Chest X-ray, PA view. Patient: 59 years old, sex M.
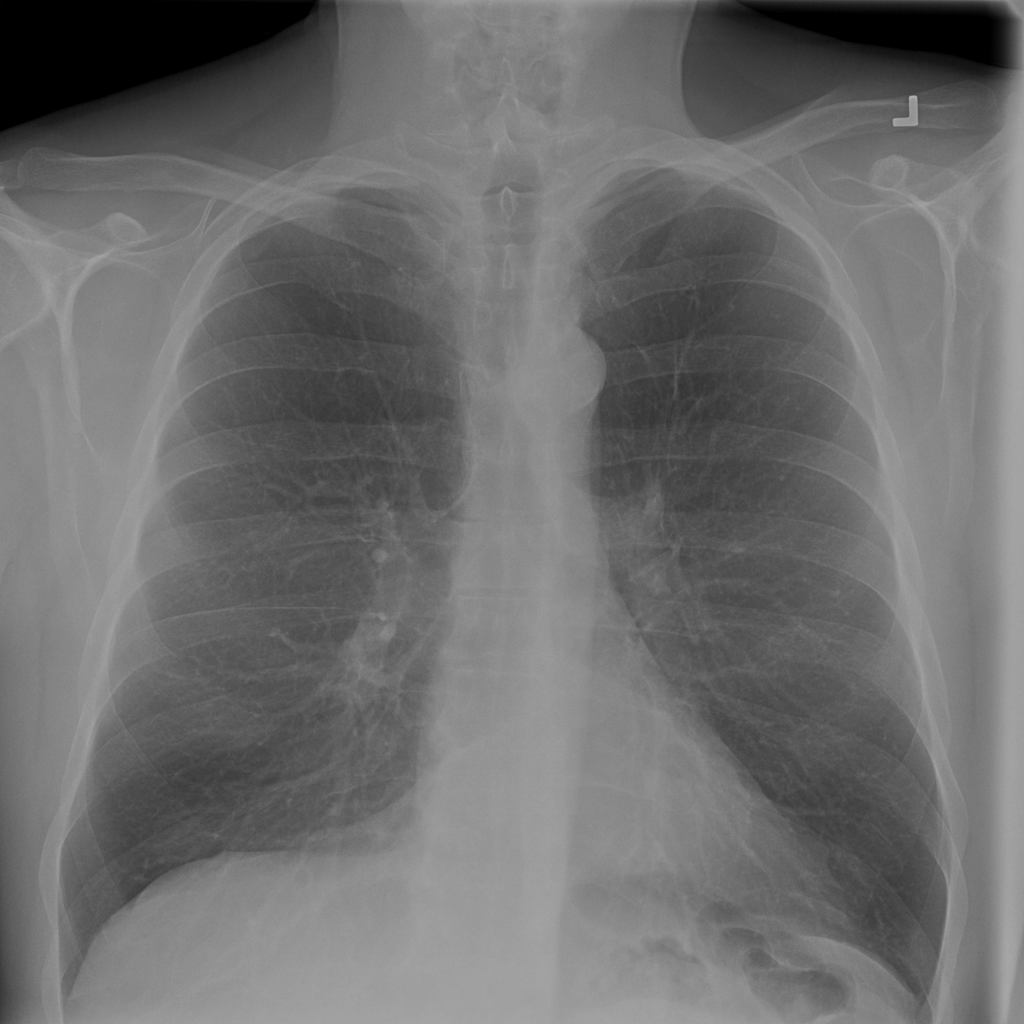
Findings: No Finding